Question: I have org.springframework.web.multipart.commons.CommonsMultipartFile object and i need to get absolute file path on client device. Thanks

I need to show picture to user, without saving on server.
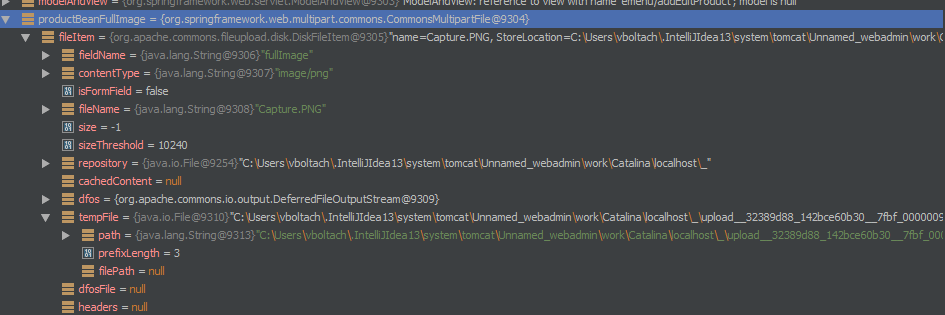
Answer: You are not allowed to get the full path of client device, maybe you can spy the user's username or OS what he dont like you to know.
Use FileApi from Javascript instead (<URL>.